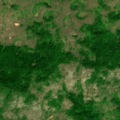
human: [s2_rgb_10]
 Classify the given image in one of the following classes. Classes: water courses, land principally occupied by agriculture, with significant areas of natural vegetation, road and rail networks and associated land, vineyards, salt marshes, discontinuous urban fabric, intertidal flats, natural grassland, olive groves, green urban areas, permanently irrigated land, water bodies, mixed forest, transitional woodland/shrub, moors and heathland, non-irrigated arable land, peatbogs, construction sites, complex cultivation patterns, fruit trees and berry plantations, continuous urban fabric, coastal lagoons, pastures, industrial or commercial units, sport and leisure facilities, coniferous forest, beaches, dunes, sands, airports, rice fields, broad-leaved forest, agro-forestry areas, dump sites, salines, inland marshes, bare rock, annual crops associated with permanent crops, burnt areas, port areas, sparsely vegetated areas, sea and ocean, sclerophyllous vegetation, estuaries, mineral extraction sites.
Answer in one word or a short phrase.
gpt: broad-leaved forest, transitional woodland/shrub